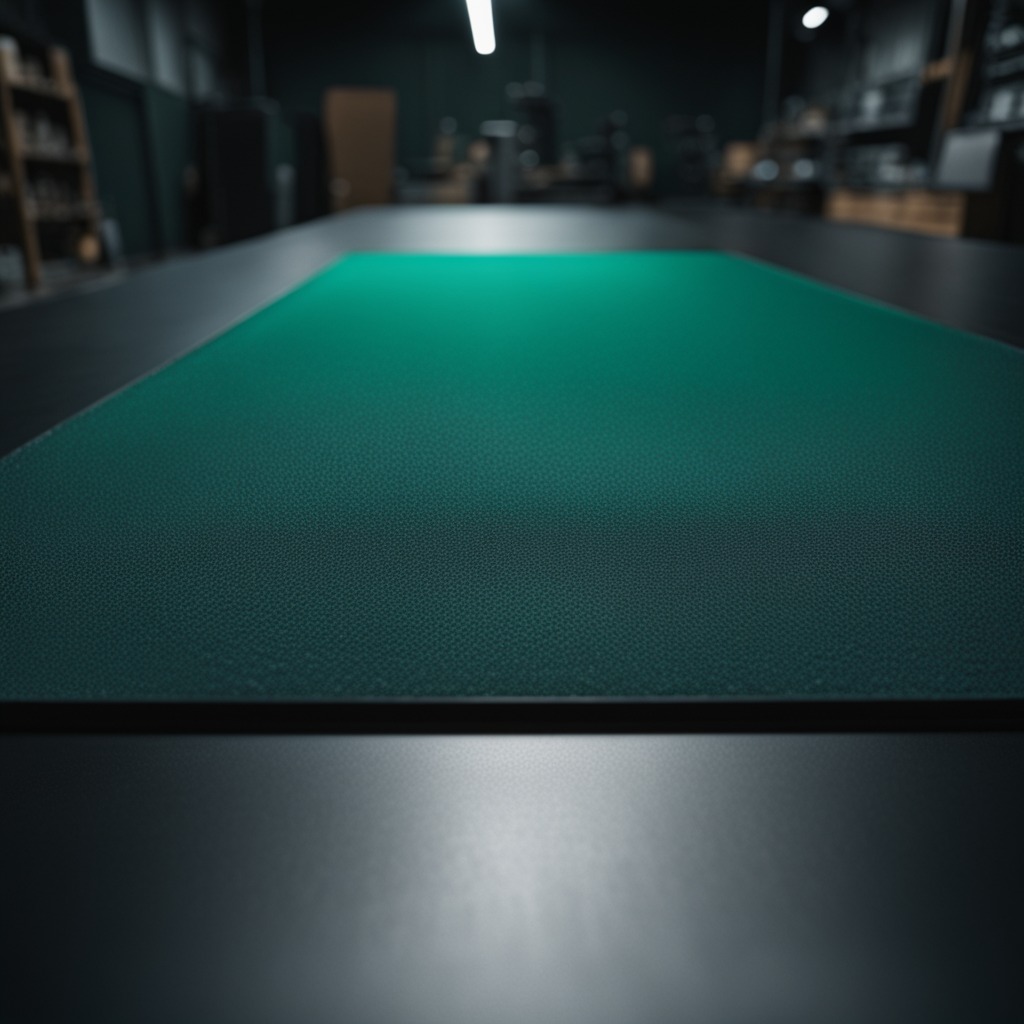
A rubber O-ring is lying on the green rubber mat.